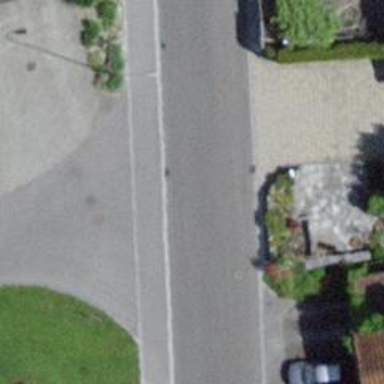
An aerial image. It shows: Residential road with asphalt surface. Sidewalk is present on the left side.